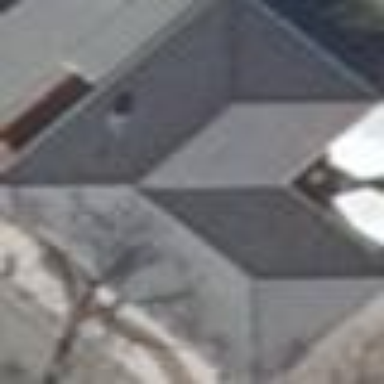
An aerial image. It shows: Detached building with hipped roof shape.